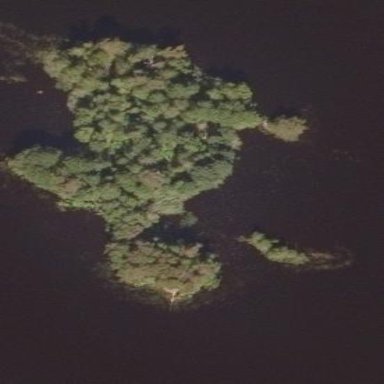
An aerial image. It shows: Islet surrounded by woodland.